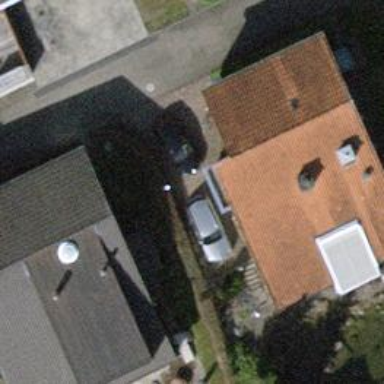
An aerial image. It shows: Detached building.